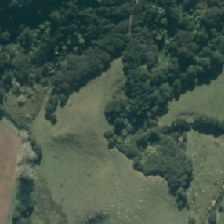
Land cover: manuka_kanuka